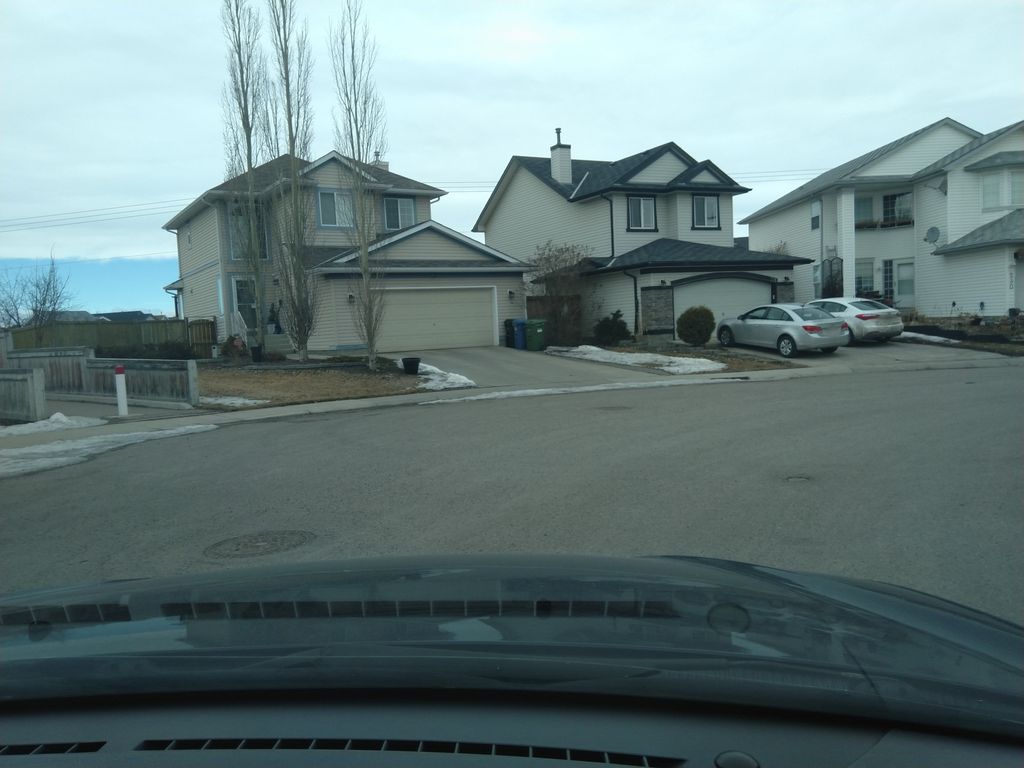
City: calgary